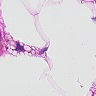
Metastatic tissue present: no